Question: What I want to pop-up is minimized at taskbar.
But when I run below code, not minimized program pop-up, one more program run, and it cannot be clicked or seen and simply exists in the taskbar.
'''
import win32gui, win32con
hwnd = win32gui.FindWindow(None, "League of Legends")
win32gui.SetForegroundWindow(hwnd)
win32gui.ShowWindow(hwnd, win32con.SW_SHOW)
'''
What I expected : minimized program pop-up

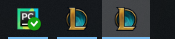
Answer: Firstly make sure that you are locating the right window using this <URL>
Next, what you can try is to swap the arguments, for e.g
'''
hwnd = win32gui.FindWindow("League of Legends", None)
'''
Arguments for '.FindWindow' is 'className' followed by 'windowName' which can be found <URL>
Moreover, you can set <URL> for your window to show.
For example if the initial state is minimized, you can show it by using the 'SW_SHOWNORMAL' flag. Usage is as such,
'win32gui.ShowWindow(hwnd, win32con.SW_SHOWNORMAL)'
> (SW_SHOW) Activates the window and displays it in its current size and position.(SW_SHOWNORMAL) Activates and displays a window. If the window is minimized or maximized, the system restores it to its original size and position. An application should specify this flag when displaying the window for the first time.